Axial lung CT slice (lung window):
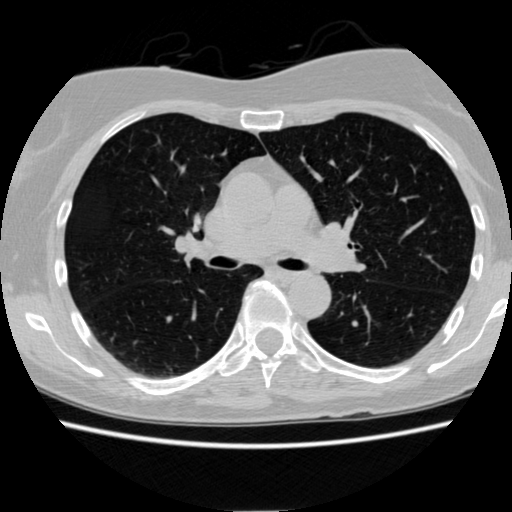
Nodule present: no